Interaction volume radius: 5 \u00c5
Interaction volume height: 15 \u00c5
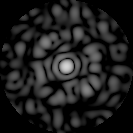
Disorder parameter: 0.8313